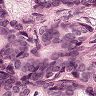
Metastatic tissue present: yes